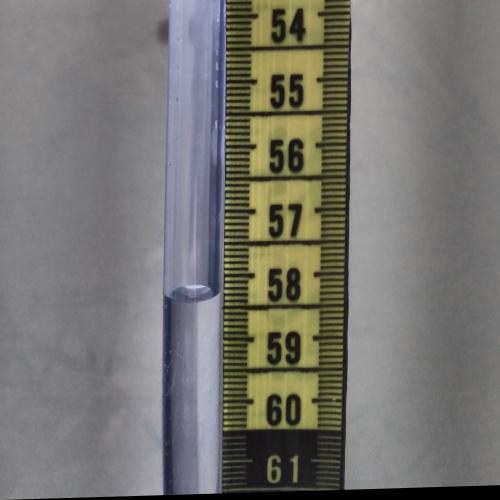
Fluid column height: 58.4 cm